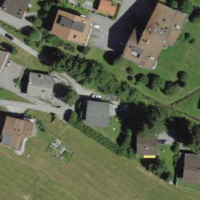
EUNIS habitat code: 55
Species observed at this site:
Aegopodium podagraria
Sciurus vulgaris